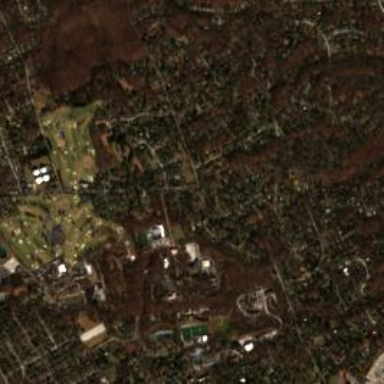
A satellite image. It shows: College.